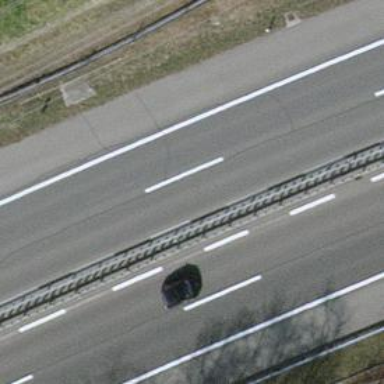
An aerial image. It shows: Asphalt motorway.